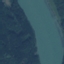
Land use / land cover: River